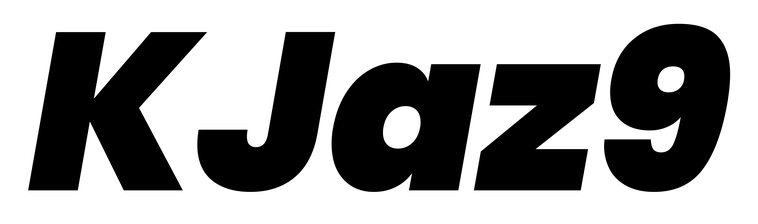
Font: Poppins-BlackItalic